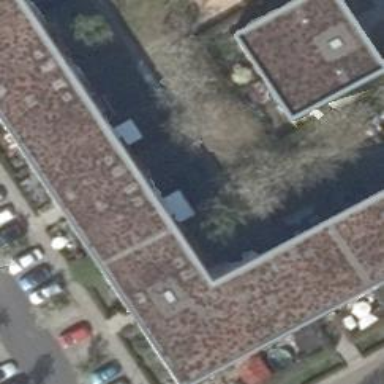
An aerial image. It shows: Building with apartments and flat roof.